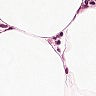
Metastatic tissue present: no